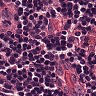
Metastatic tissue present: no